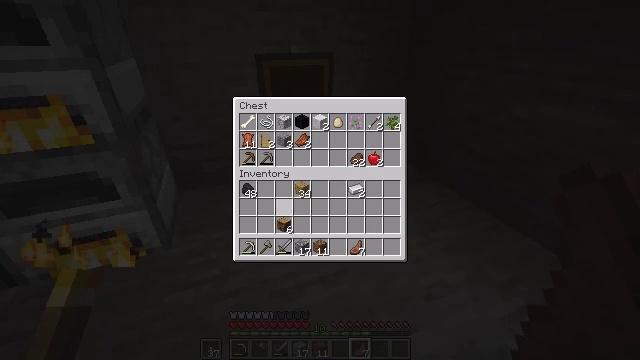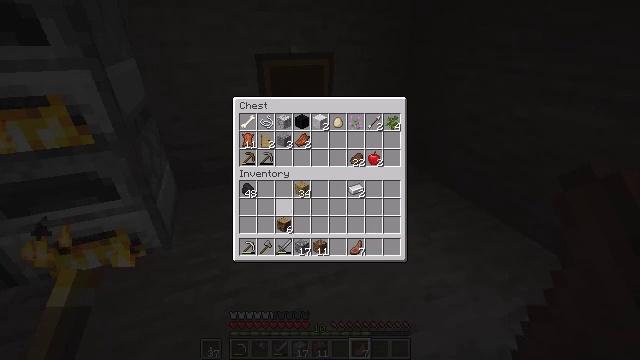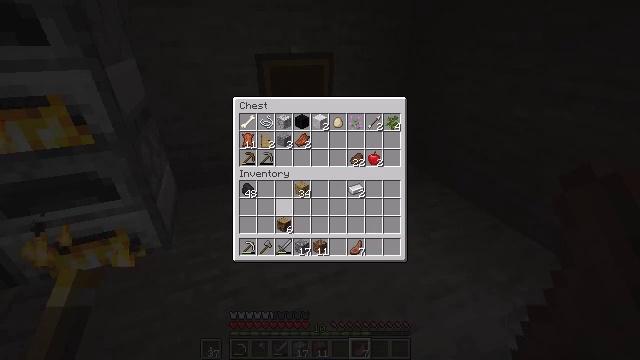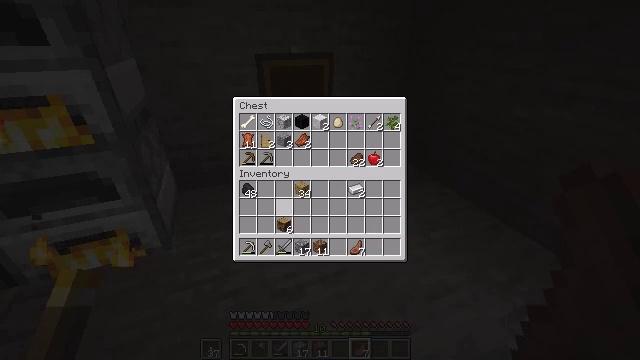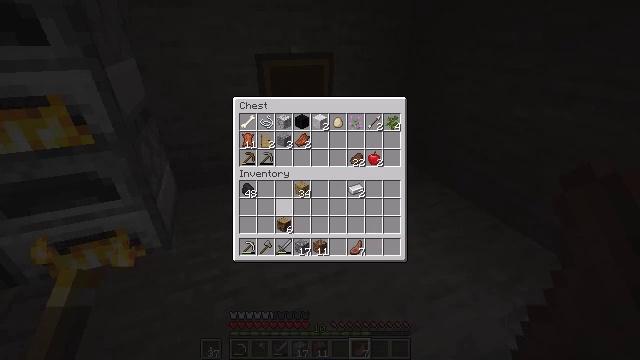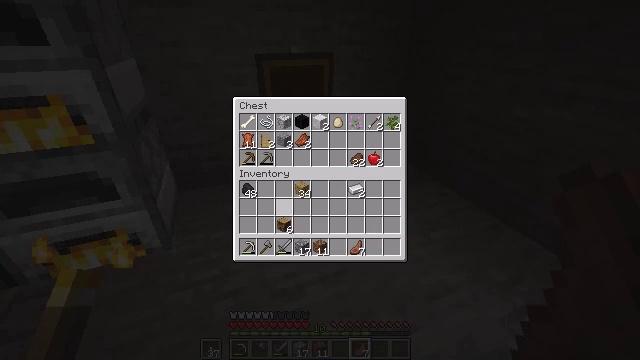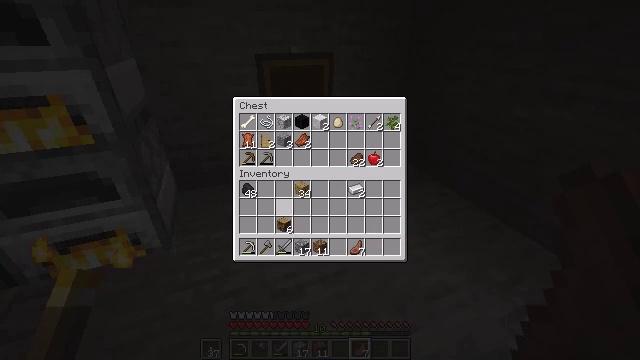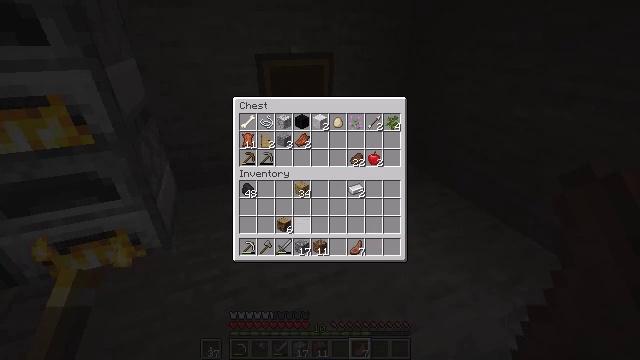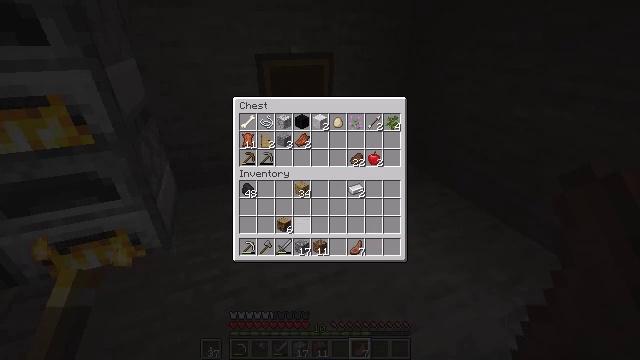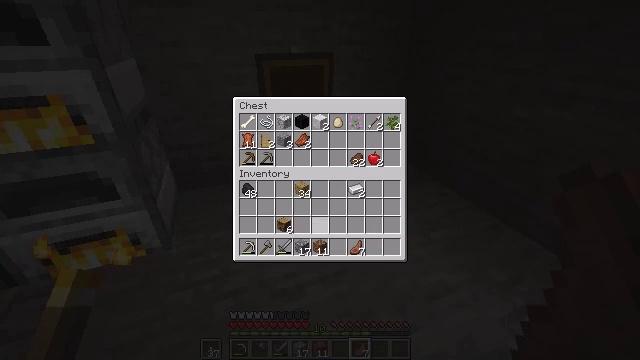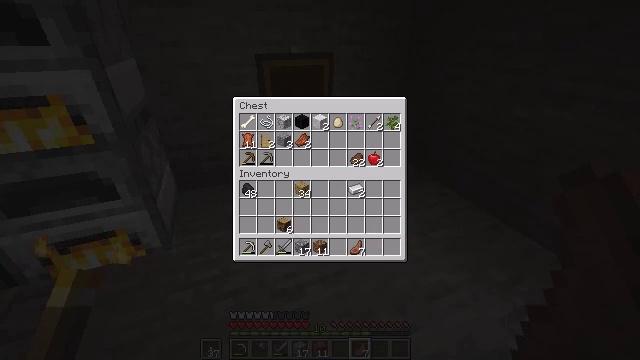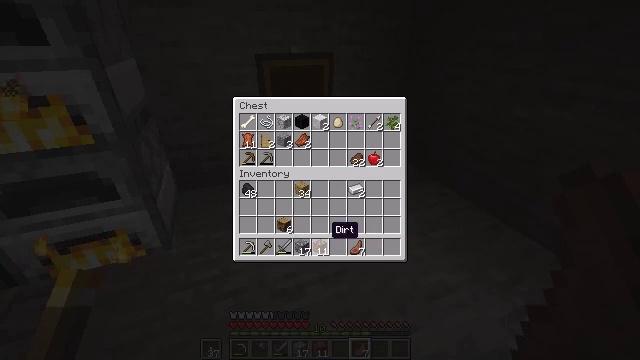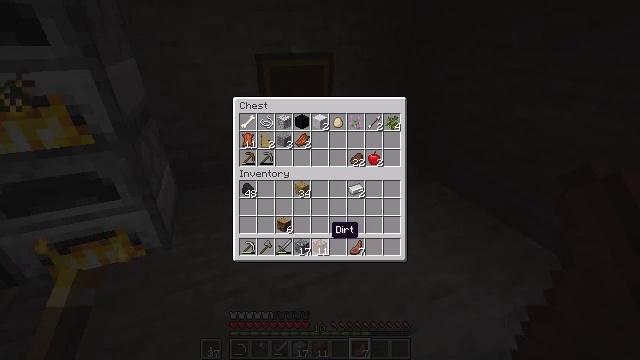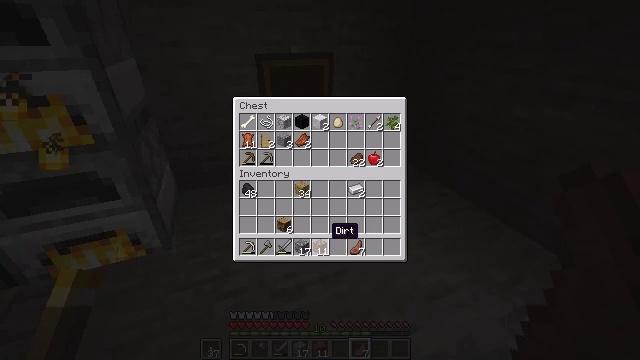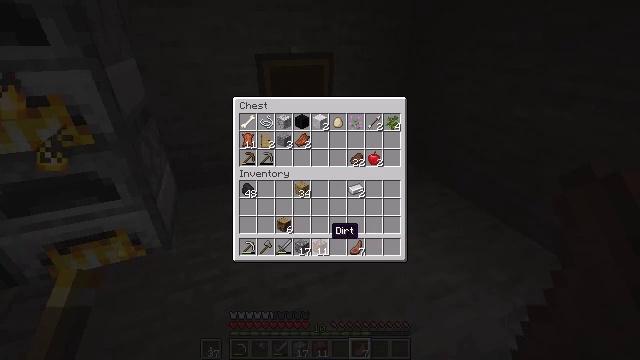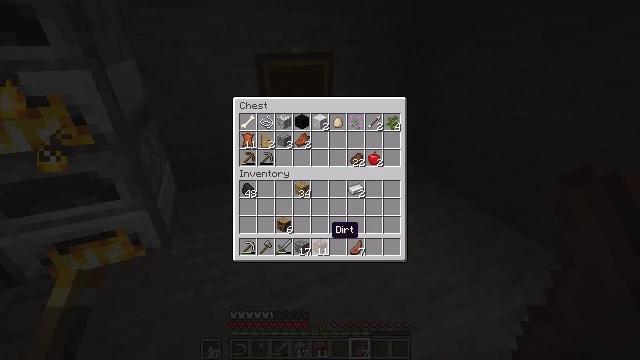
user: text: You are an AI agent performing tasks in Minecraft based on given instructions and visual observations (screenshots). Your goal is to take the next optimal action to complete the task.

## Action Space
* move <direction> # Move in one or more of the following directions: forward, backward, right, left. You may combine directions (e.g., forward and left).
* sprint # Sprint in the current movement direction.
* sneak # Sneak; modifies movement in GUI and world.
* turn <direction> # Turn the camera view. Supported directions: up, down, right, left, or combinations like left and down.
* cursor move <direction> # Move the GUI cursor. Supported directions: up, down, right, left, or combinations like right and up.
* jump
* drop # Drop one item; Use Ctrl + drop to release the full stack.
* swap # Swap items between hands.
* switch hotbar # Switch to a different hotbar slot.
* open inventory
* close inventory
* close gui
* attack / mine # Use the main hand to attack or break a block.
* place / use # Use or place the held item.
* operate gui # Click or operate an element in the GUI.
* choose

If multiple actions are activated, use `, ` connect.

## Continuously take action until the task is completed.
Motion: motion action
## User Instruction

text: Trim the tree by mining oak leaves.
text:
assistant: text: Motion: no_op
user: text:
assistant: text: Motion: no_op
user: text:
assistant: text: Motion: no_op
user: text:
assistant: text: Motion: no_op
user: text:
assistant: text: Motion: no_op
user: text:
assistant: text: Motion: no_op
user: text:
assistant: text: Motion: no_op
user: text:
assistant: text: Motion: cursor move right and down
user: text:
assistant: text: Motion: cursor move right and down
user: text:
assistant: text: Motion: no_op
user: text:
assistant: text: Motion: no_op
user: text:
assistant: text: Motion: no_op
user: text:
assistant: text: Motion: no_op
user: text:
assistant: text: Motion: no_op
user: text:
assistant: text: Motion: no_op
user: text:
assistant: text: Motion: no_op
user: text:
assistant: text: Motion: no_op
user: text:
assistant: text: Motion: no_op
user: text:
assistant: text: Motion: no_op
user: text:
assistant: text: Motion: no_op
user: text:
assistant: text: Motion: no_op
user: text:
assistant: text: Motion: no_op
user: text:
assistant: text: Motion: cursor move up
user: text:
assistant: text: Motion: no_op
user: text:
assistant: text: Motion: no_op
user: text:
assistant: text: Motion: no_op
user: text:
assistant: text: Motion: close gui
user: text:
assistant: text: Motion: turn left and up
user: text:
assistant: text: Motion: turn left and up
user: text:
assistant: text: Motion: turn left and up